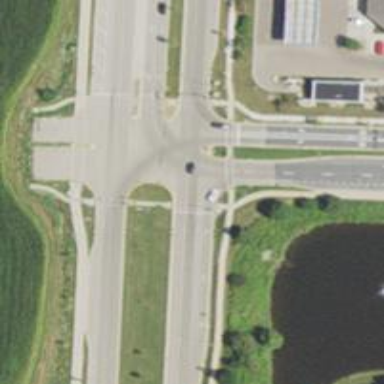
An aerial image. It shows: Secondary link road with asphalt surface.